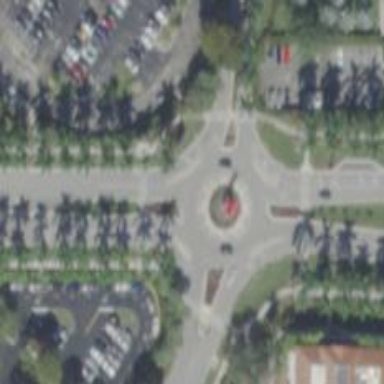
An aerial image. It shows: Unclassified road featuring roundabout.